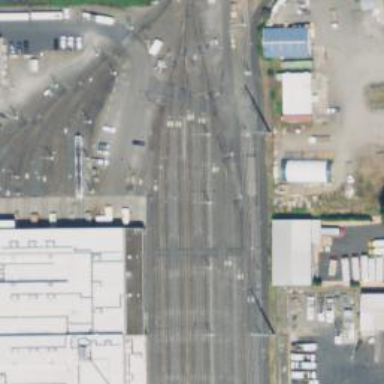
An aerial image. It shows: Level crossing along the railway.